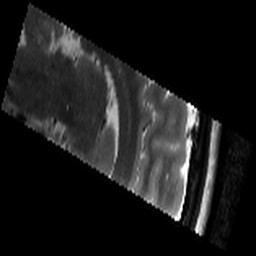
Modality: T2w
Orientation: sagittal
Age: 25
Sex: male
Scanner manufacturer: siemens
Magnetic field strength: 3 T
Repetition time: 8.02 s
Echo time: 0.08 s